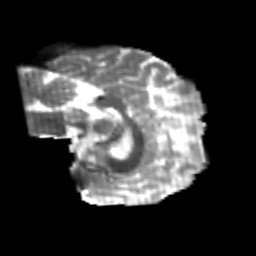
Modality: T2w
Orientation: sagittal
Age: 21
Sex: female
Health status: healthy
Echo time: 0.074 s